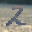
Label: 2